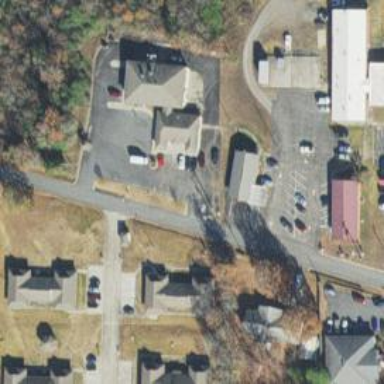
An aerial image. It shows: Ambulance station building.